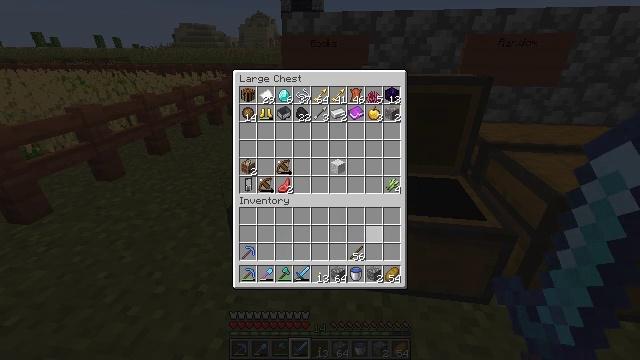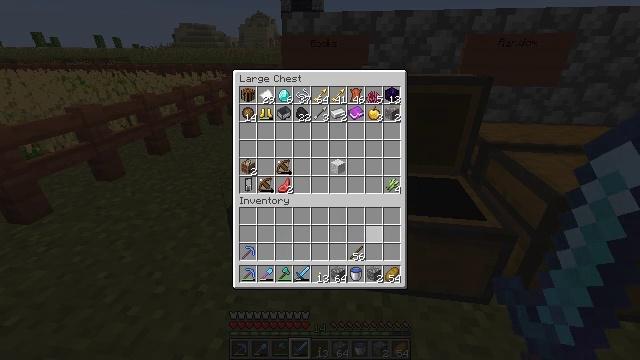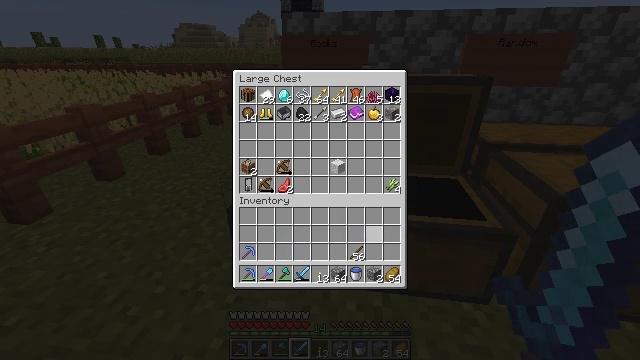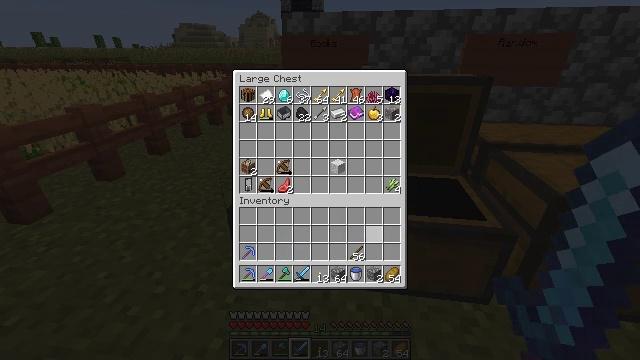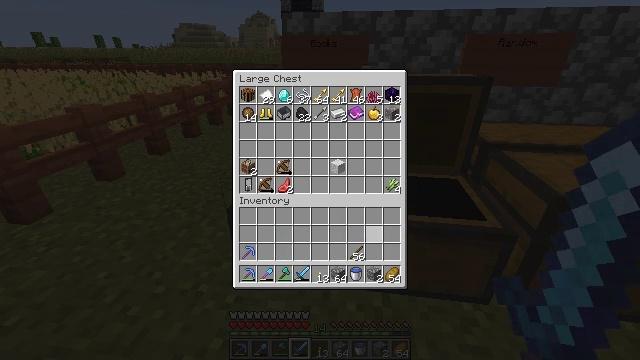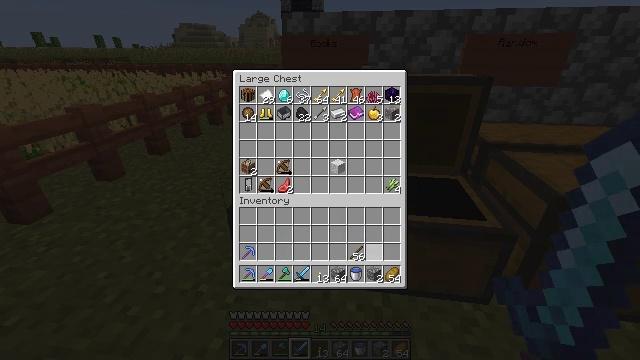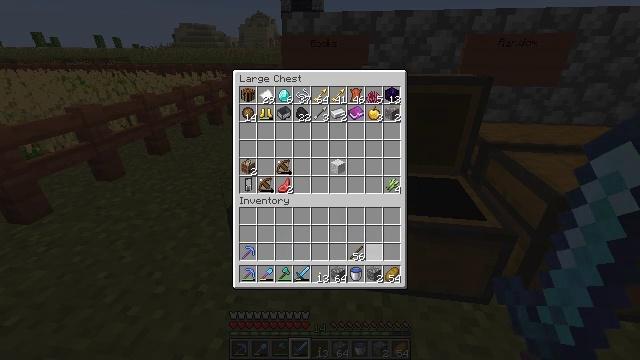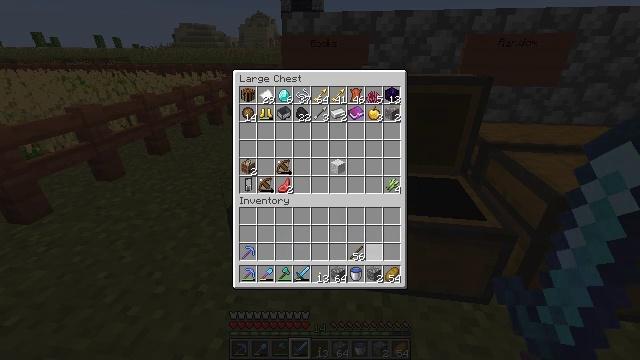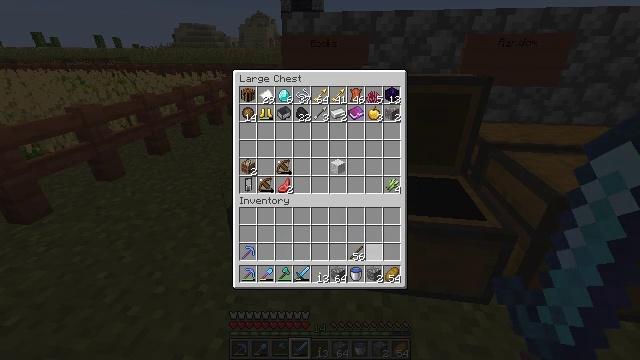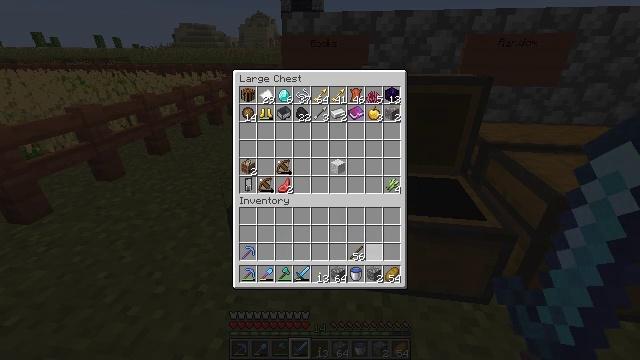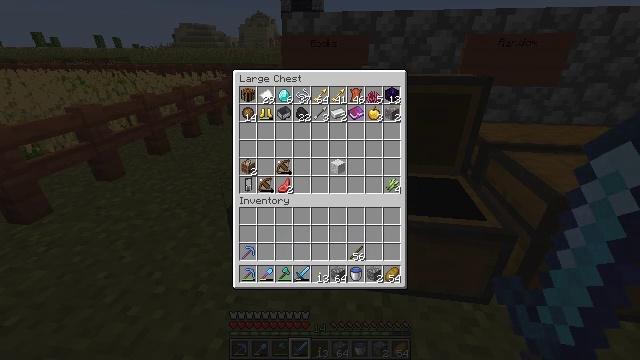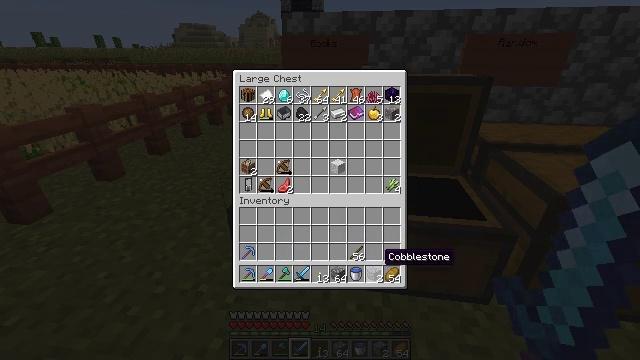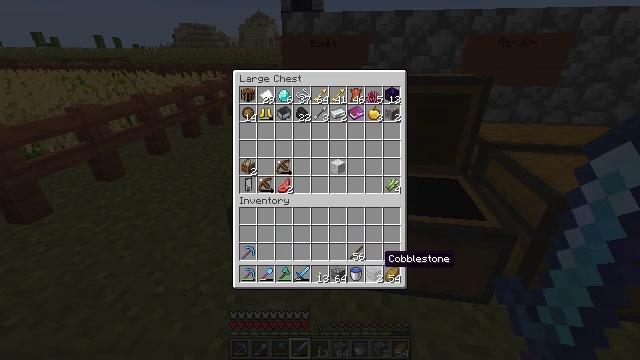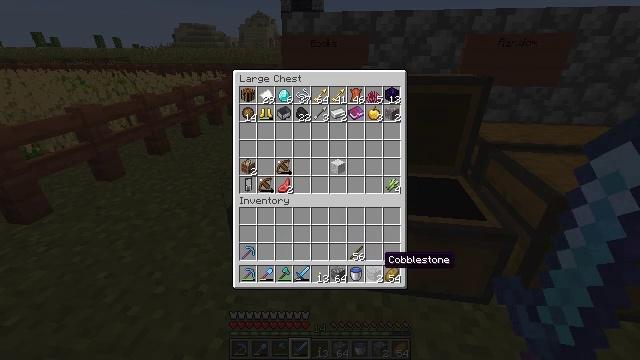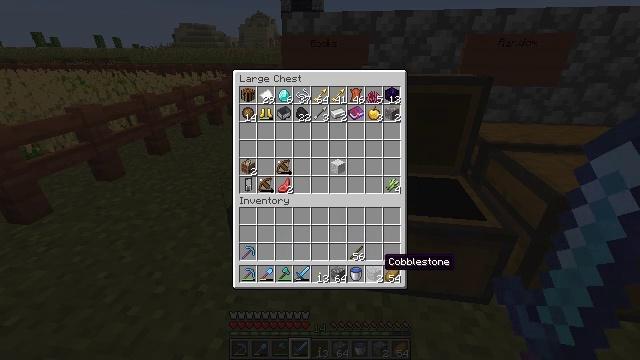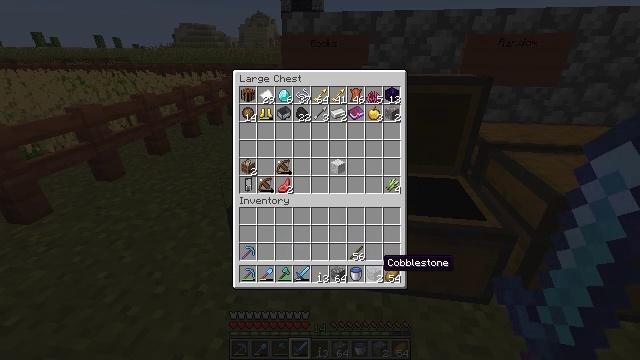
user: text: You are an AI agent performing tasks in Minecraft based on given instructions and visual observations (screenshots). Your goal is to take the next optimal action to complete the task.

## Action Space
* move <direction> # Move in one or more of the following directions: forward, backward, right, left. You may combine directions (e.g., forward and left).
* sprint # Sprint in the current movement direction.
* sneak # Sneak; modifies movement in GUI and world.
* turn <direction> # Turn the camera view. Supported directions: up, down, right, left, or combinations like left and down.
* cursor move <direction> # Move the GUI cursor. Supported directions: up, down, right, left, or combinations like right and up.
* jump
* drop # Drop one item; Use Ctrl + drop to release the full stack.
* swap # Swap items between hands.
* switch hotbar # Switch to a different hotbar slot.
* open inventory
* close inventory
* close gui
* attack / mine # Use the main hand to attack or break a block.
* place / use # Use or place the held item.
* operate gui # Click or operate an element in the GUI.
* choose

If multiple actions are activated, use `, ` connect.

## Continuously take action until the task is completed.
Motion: motion action
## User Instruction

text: Open the crafting menu and craft a brewing stand.
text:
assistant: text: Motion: sneak
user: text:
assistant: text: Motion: sneak
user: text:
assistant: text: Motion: sneak
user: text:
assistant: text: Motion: sneak
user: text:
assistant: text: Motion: sneak
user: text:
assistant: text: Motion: sneak
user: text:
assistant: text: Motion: sneak
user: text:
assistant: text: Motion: sneak
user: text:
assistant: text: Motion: sneak
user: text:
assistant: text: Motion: sneak
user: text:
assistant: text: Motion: sneak
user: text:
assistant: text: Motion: sneak
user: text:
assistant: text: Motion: sneak
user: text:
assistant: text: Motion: sneak
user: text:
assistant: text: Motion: no_op
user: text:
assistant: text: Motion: no_op
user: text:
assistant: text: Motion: no_op
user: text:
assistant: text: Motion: operate gui
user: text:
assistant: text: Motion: operate gui
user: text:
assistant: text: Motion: operate gui
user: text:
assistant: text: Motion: cursor move left
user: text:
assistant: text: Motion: cursor move left
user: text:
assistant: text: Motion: no_op
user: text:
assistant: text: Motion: cursor move up
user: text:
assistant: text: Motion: cursor move up
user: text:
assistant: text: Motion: cursor move up
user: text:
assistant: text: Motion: cursor move up
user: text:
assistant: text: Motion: no_op
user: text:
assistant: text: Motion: no_op
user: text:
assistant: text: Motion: no_op